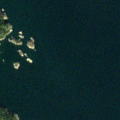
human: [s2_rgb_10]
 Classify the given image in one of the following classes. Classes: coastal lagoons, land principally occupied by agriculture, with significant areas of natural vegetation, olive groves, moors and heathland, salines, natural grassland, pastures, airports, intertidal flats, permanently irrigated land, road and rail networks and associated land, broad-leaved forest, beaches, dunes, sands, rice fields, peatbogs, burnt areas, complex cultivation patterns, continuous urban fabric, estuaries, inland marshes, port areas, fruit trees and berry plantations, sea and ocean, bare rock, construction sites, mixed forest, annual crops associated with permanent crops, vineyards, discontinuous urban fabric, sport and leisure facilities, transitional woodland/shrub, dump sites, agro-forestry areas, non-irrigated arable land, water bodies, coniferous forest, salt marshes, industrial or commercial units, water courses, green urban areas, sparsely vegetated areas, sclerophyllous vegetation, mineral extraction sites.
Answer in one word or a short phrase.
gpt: broad-leaved forest, sea and ocean